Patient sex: M
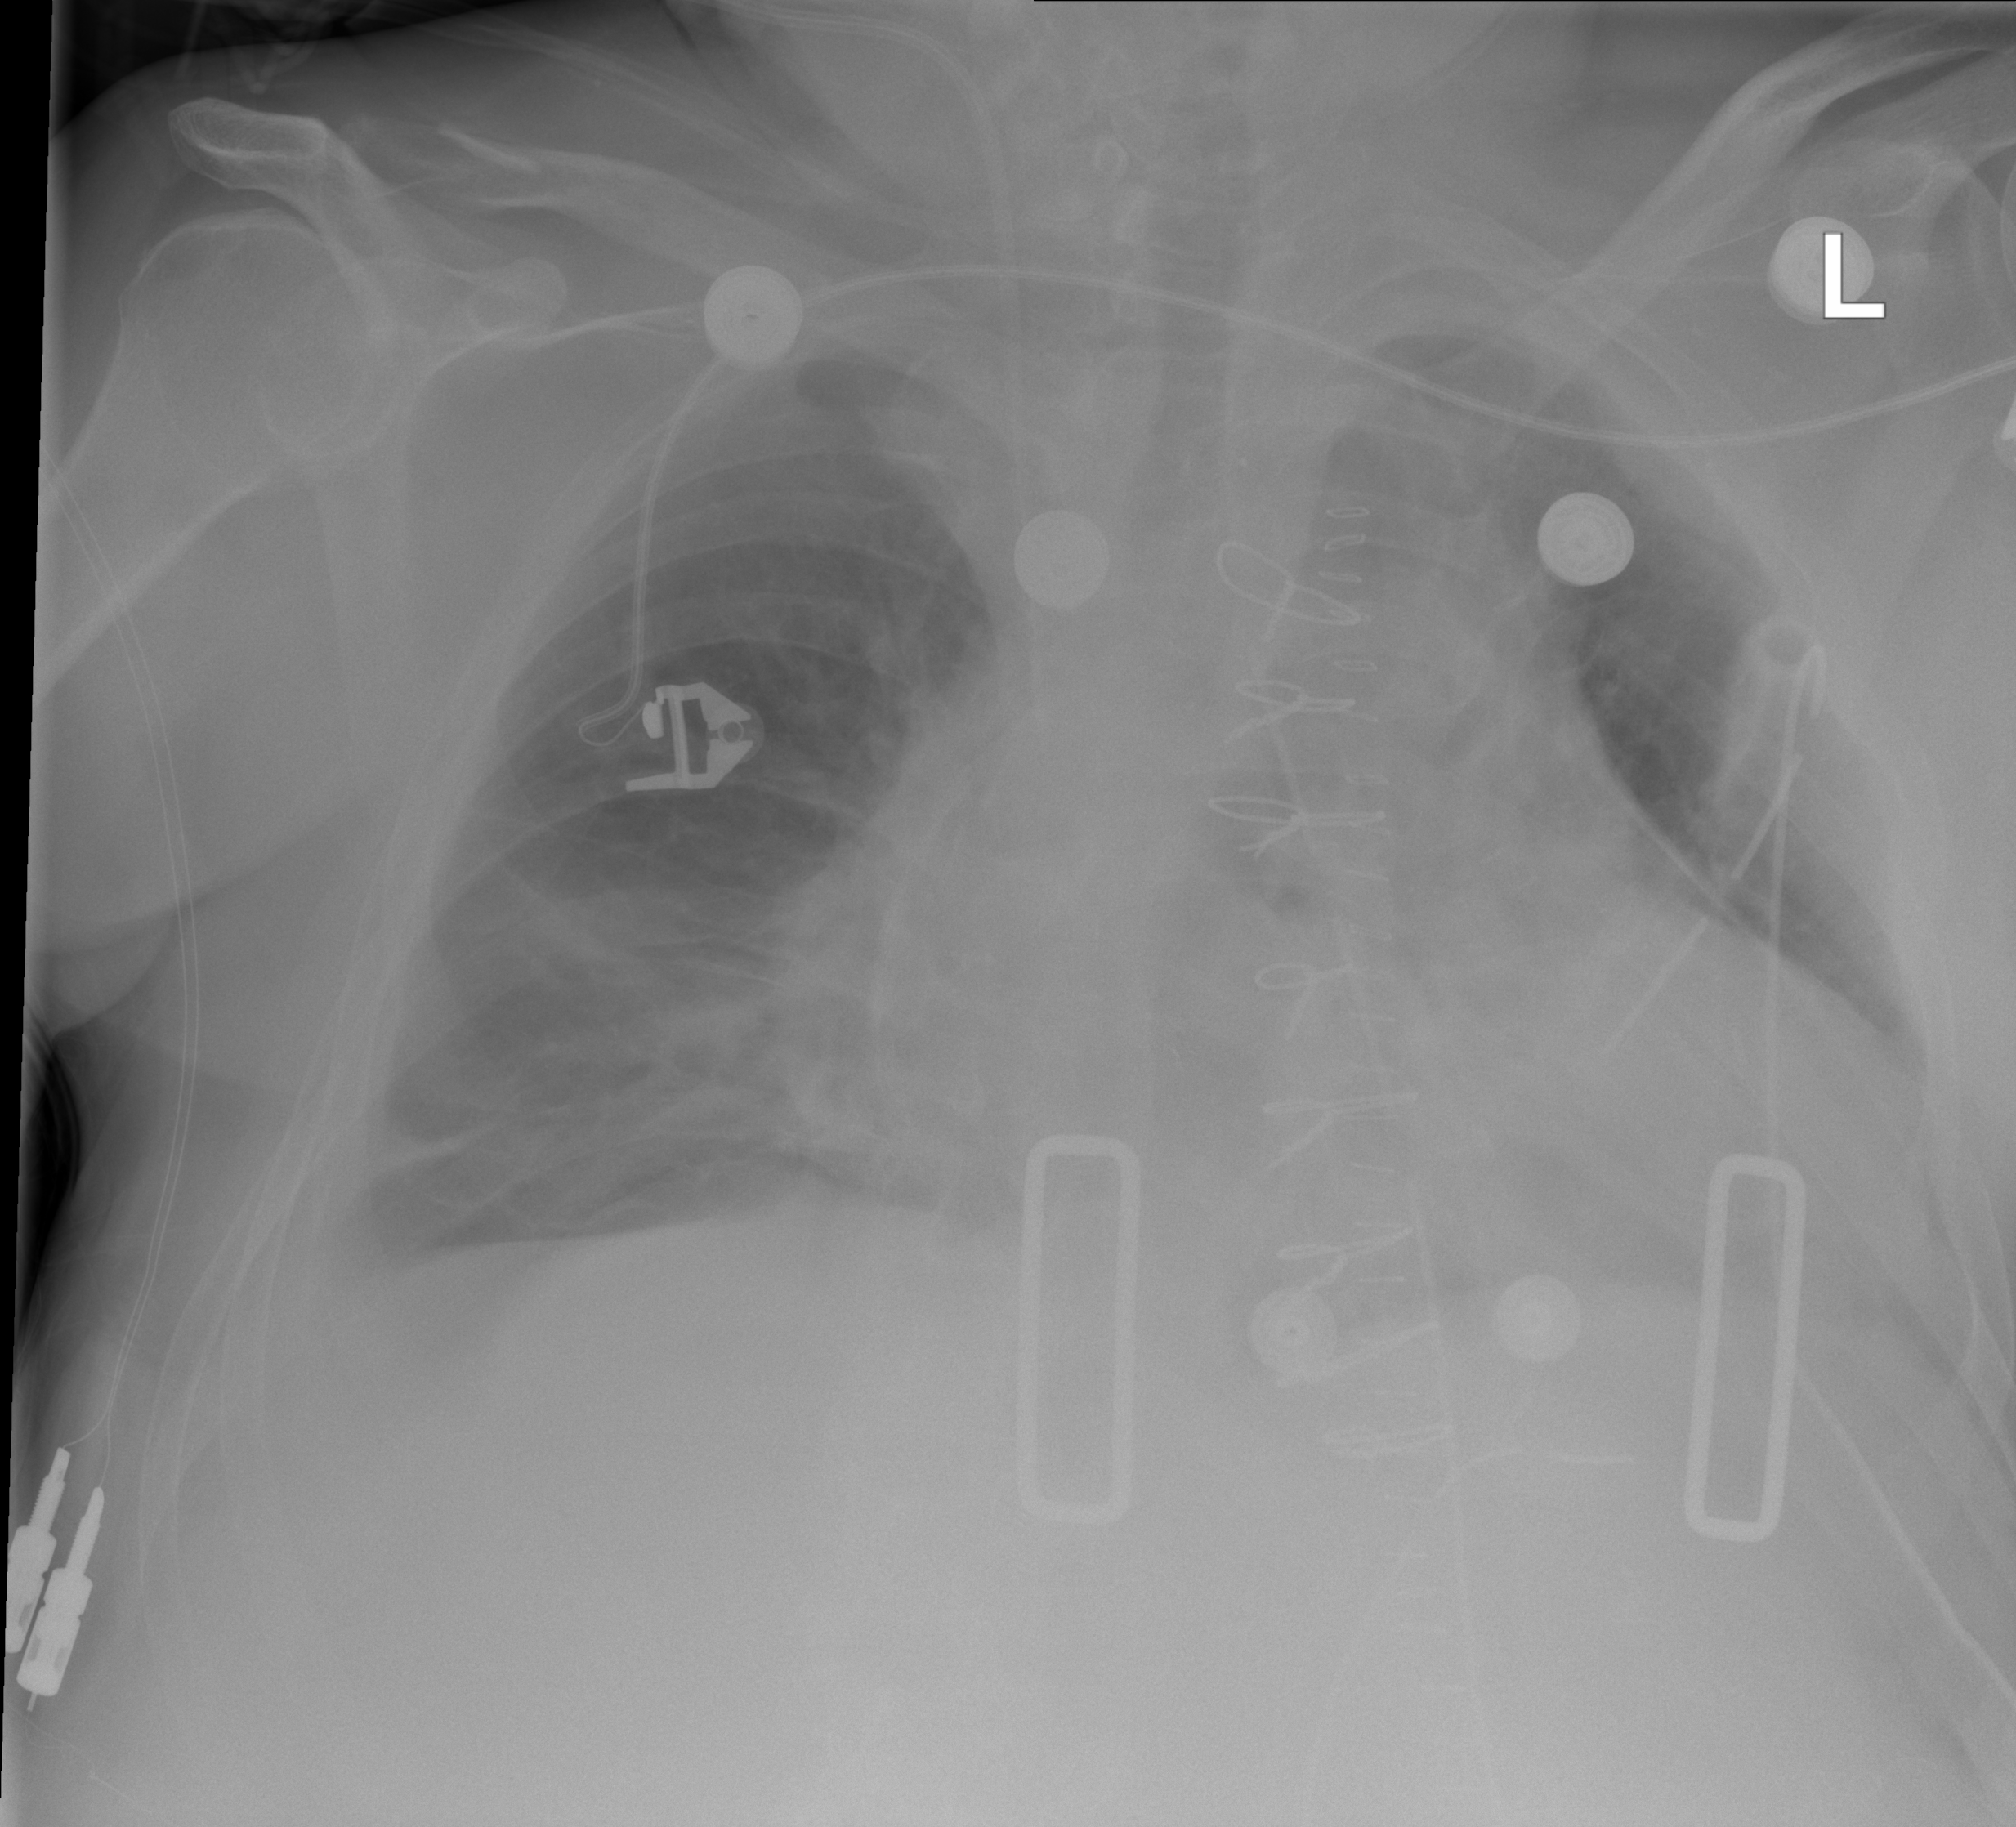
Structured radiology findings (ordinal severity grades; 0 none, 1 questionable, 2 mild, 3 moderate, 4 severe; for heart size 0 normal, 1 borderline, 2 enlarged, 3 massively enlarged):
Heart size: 2
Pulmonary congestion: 0
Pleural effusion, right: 2
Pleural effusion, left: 0
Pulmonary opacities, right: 2
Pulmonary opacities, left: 0
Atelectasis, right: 2
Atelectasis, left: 2